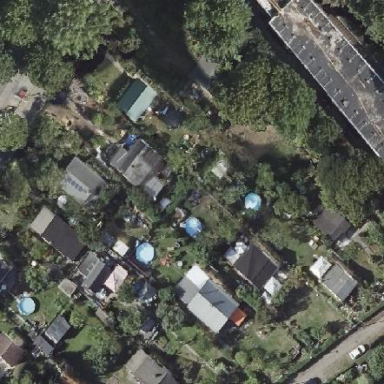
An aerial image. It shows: Plot within allotments.